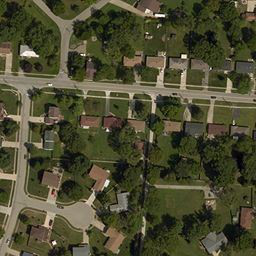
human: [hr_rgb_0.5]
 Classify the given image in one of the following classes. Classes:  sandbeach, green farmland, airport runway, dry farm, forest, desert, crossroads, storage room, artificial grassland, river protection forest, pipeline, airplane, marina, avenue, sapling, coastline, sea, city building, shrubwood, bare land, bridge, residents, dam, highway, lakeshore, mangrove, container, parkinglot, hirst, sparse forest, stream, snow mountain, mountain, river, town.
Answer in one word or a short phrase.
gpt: town